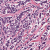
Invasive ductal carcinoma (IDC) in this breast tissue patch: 1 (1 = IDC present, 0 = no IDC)